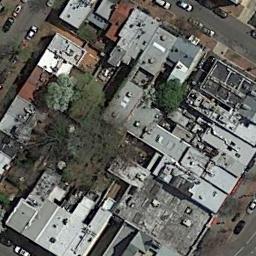
Label: residential